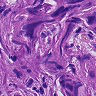
Metastatic tissue present: yes